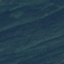
Land use / land cover class: Forest